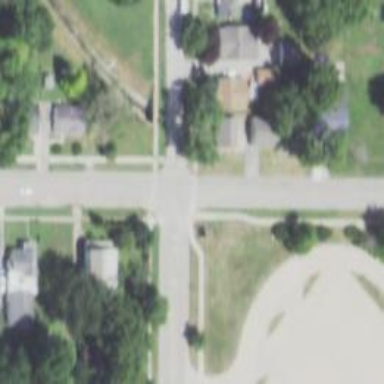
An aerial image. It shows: Marked crossing on the road.